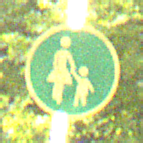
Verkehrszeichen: Gehweg
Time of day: SunriseSunset
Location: Outdoor (Nature)
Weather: PartlyCloudy
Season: NotSpecified
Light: Natural